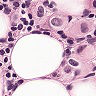
Metastatic tissue present: yes